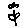
Label: flower